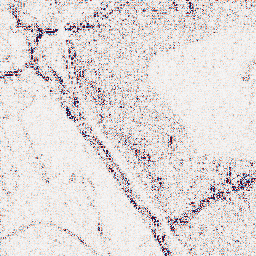
Category: wavelet
Decomposition family: wavelet_dwt
Decomposition parameters: wavelet: db4
level: 1
Upsampling method: sinc_hamming
Upsampling parameters: scale: 2
kernel_size: 8
Upsampling scale: 2